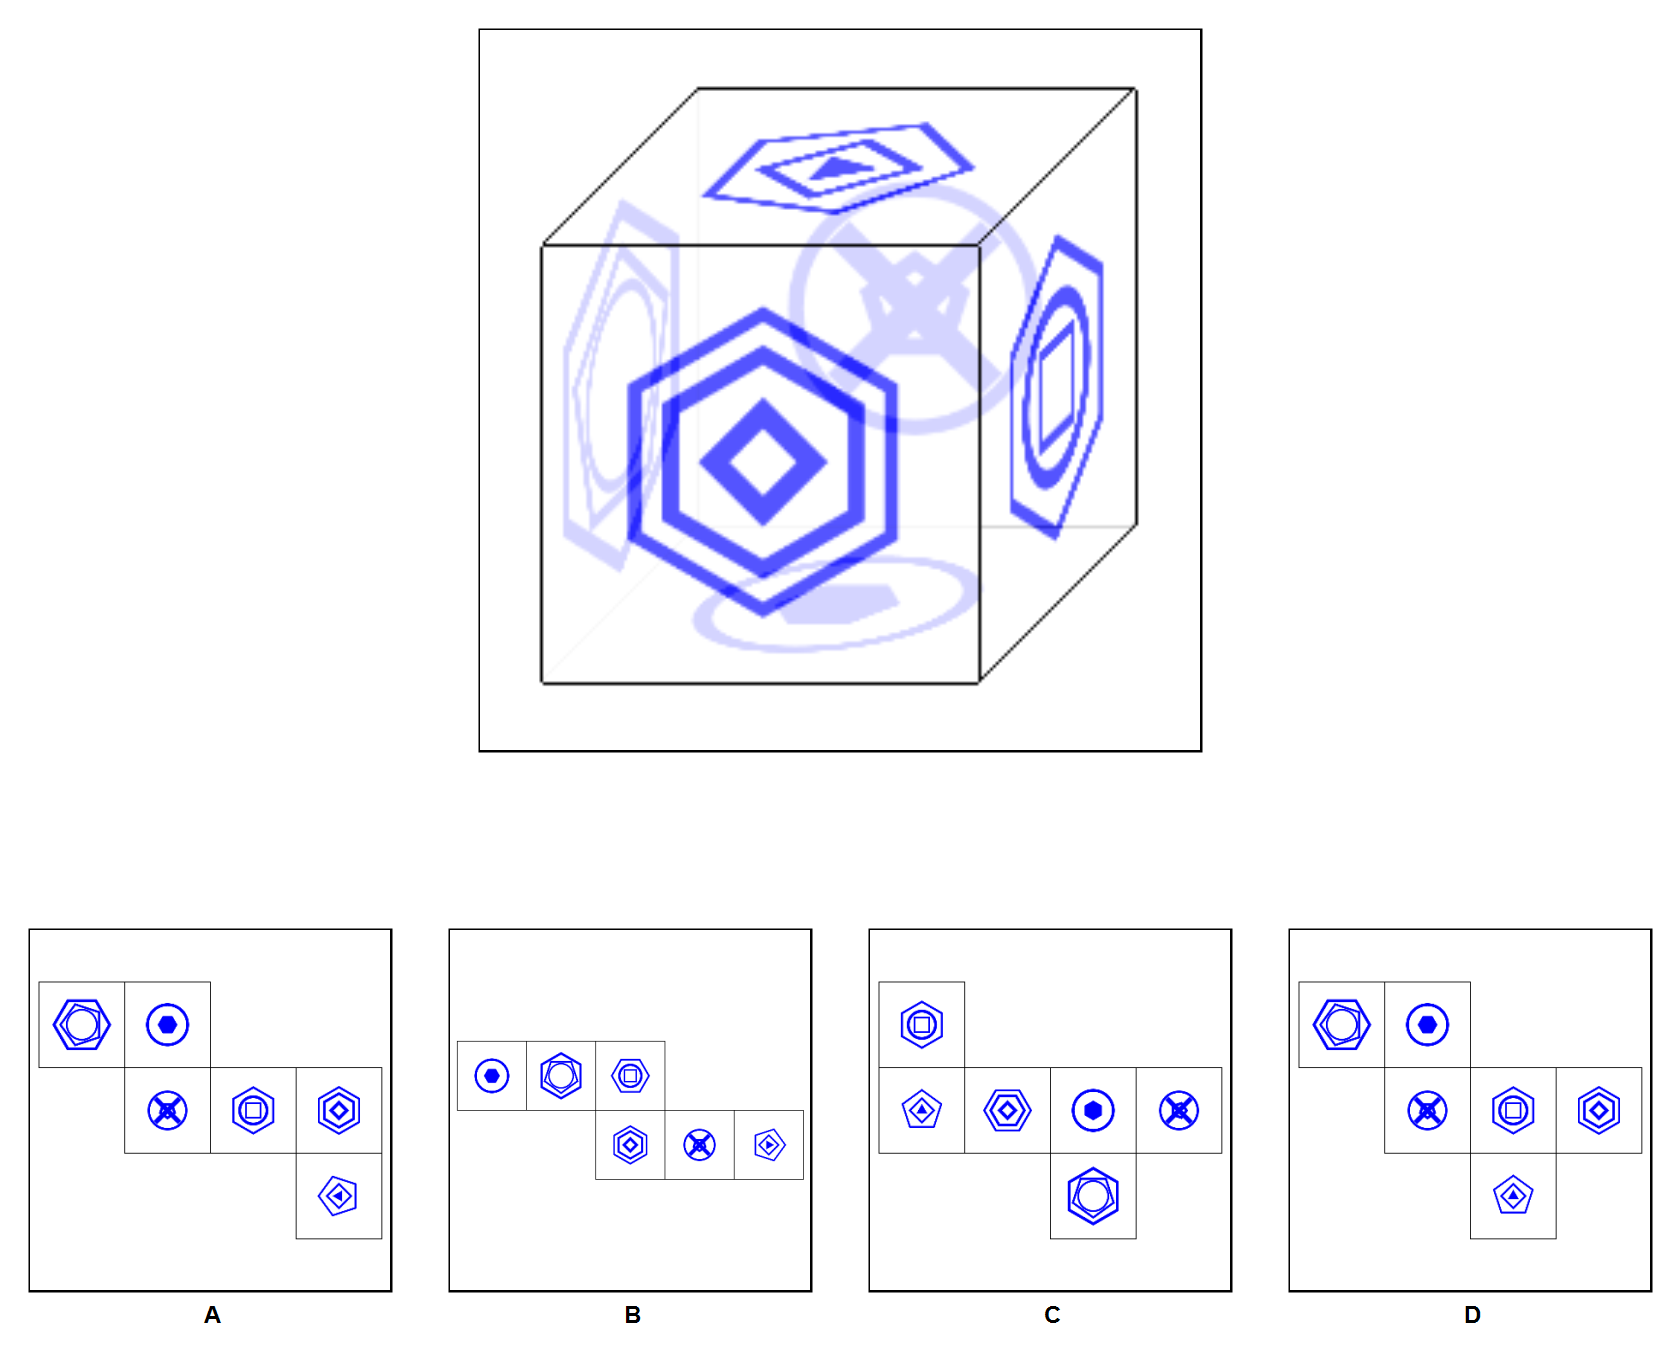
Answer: B